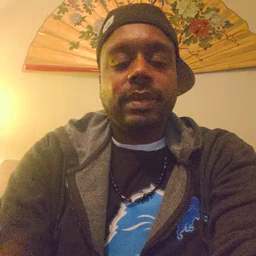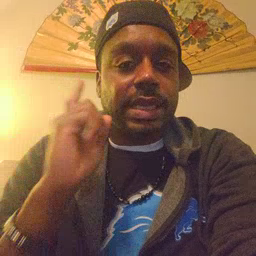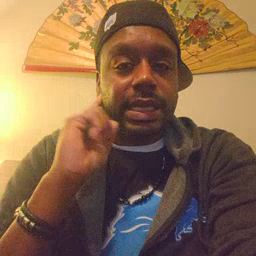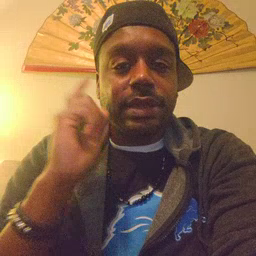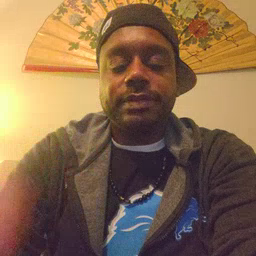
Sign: hear